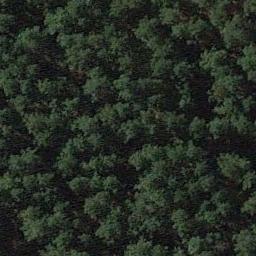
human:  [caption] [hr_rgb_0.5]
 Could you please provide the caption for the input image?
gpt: There are some crisscross paths on this land .

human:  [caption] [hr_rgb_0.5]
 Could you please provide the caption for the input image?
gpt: Many dense green trees are in a forest .

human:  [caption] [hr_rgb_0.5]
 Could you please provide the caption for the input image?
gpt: The forest is full of green trees .

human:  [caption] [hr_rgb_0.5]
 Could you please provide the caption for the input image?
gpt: The forest has a lot of evenly distributed green trees .

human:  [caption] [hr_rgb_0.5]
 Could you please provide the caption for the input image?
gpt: A dense forest with many green trees .